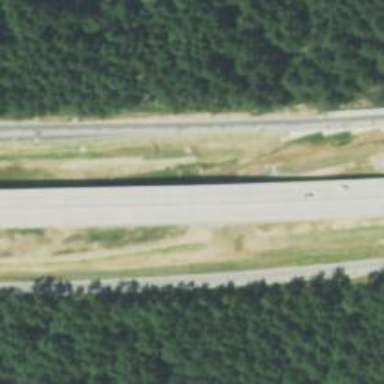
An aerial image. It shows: Bridge over motorway.